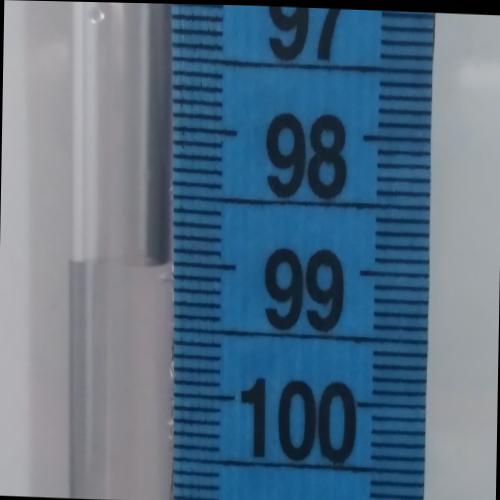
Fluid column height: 99.0 cm